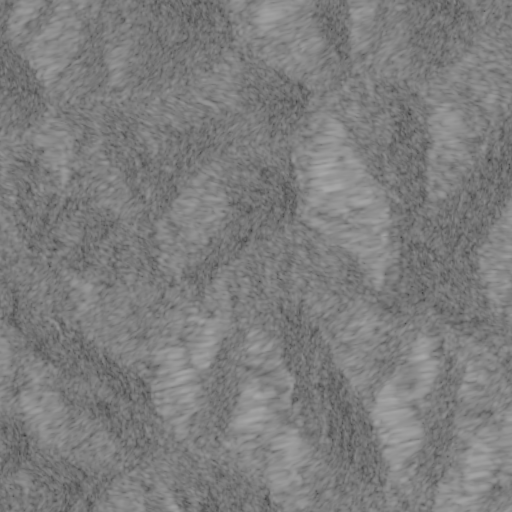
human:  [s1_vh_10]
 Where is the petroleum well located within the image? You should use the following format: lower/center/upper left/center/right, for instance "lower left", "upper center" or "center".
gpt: The petroleum well is located in the lower right of the image.
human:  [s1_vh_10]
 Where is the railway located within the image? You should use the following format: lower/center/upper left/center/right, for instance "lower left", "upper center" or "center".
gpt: The railway is located in the lower left of the image.
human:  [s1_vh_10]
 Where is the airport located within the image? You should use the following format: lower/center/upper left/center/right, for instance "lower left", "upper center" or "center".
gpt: There is no airport in the image.

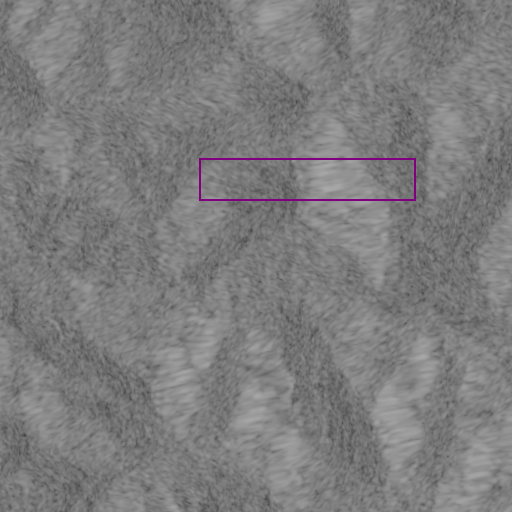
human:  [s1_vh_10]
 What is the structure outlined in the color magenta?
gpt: There is no magenta outline.
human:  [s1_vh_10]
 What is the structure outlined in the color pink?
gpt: There is no structure outlined in pink.